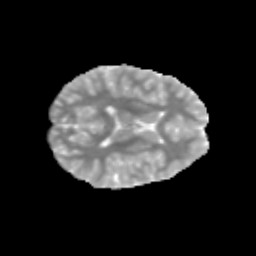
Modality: MD
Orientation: axial
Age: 10
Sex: female
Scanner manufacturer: siemens
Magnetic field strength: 3 T
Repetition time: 3.8 s
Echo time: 0.07 s